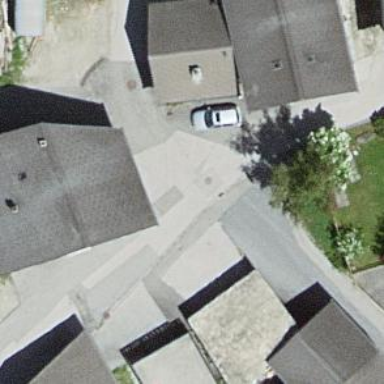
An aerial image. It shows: Simple house.